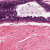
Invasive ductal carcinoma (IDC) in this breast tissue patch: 0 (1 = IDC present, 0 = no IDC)